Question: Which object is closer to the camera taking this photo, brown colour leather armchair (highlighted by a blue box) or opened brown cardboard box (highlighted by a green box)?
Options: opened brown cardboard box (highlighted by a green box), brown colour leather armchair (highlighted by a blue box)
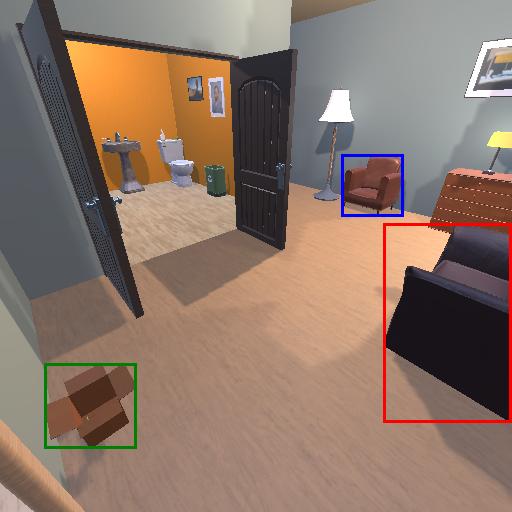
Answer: opened brown cardboard box (highlighted by a green box)